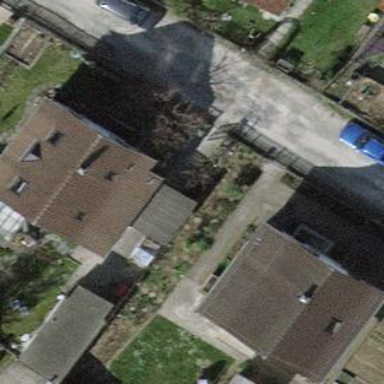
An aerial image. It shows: Detached building.